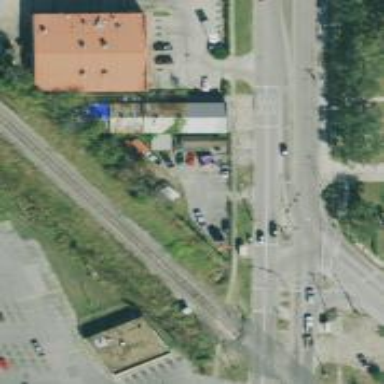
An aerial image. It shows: Railway spur service.